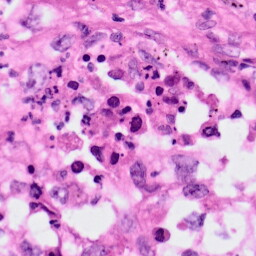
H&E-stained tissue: Lung